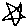
Label: star